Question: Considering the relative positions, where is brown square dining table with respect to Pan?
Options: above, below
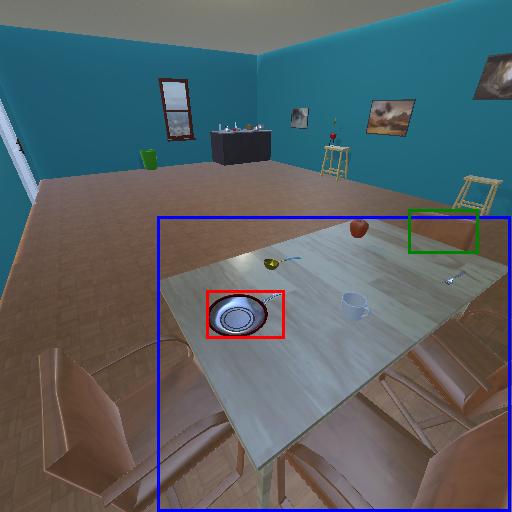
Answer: above